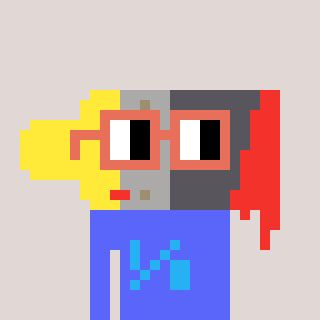
a pixel art character with square orange glasses, a paintbrush-shaped head and a purple-colored body on a warm background